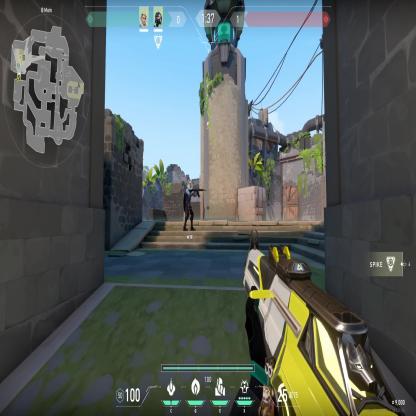
Label: teammate